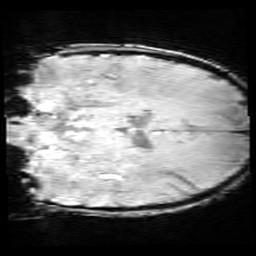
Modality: SWI
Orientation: coronal
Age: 11
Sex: male
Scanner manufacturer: siemens
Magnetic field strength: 3 T
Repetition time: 0.027 s
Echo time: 0.02 s